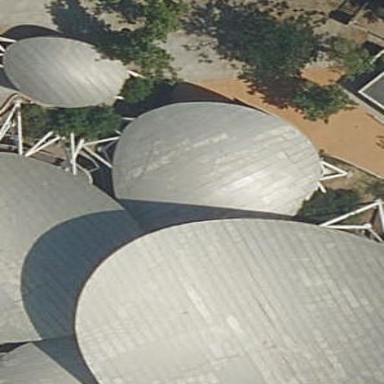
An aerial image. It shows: Public building that is theatre.